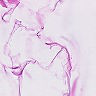
Metastatic tissue present: no